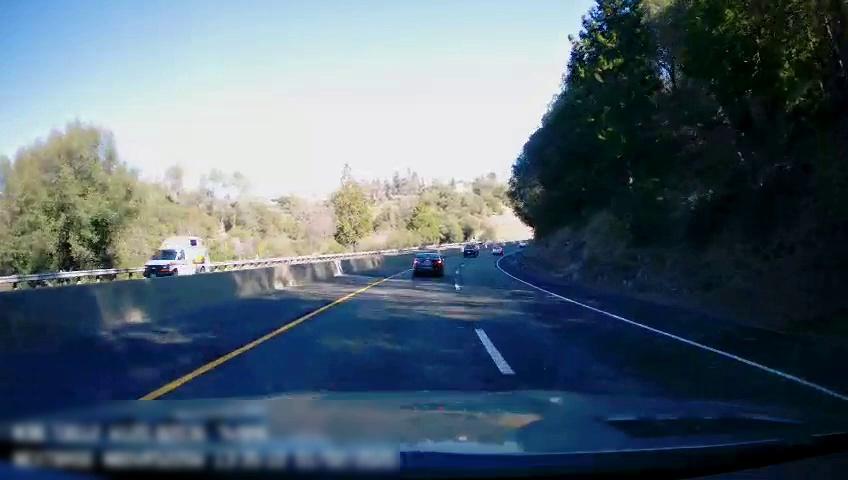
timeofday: Day
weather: Sunny
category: Drivable Space
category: Vehicles | Truck
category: Vehicles | Car
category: Vehicles | Truck
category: Vehicles | Car
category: Vehicles | SUV
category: Lanes | Current Lane
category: Lanes | Current Lane
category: Lanes | Alternate Lane